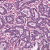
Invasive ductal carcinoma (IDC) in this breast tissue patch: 1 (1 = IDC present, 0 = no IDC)